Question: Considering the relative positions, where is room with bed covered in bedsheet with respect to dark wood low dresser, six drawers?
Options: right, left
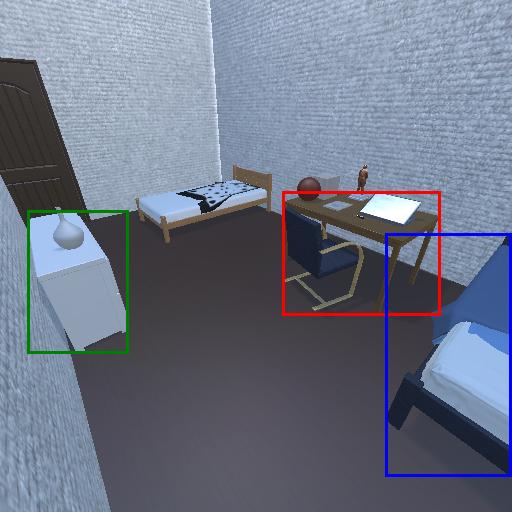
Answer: right